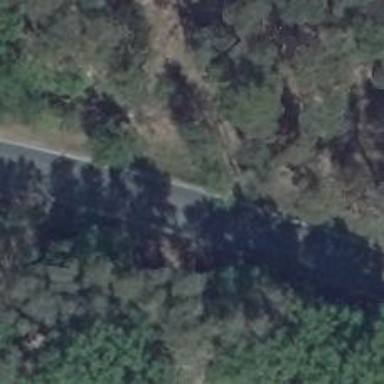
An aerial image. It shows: Asphalt road classified as tertiary.